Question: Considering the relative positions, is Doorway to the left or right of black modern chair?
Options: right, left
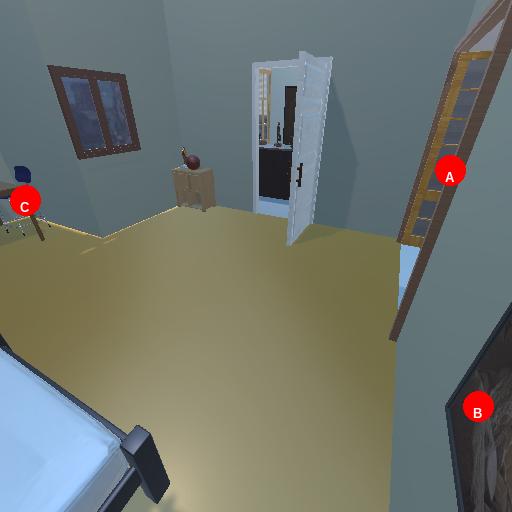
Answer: right